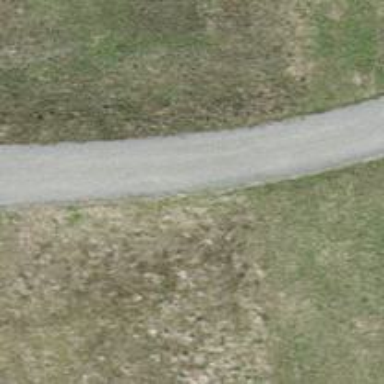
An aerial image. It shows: Designated golf cart path with grade 2 service road surface.